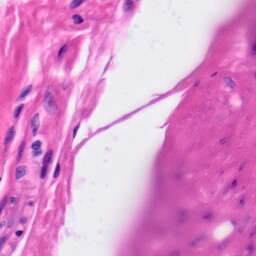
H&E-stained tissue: Skin